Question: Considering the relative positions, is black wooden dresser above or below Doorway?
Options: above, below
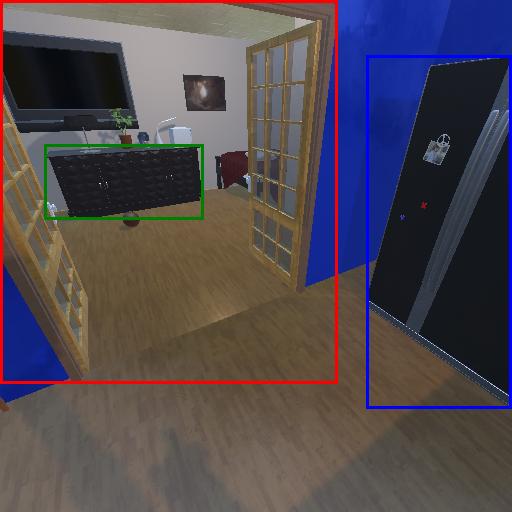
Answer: above